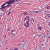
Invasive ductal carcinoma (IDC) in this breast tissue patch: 0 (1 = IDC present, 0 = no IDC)